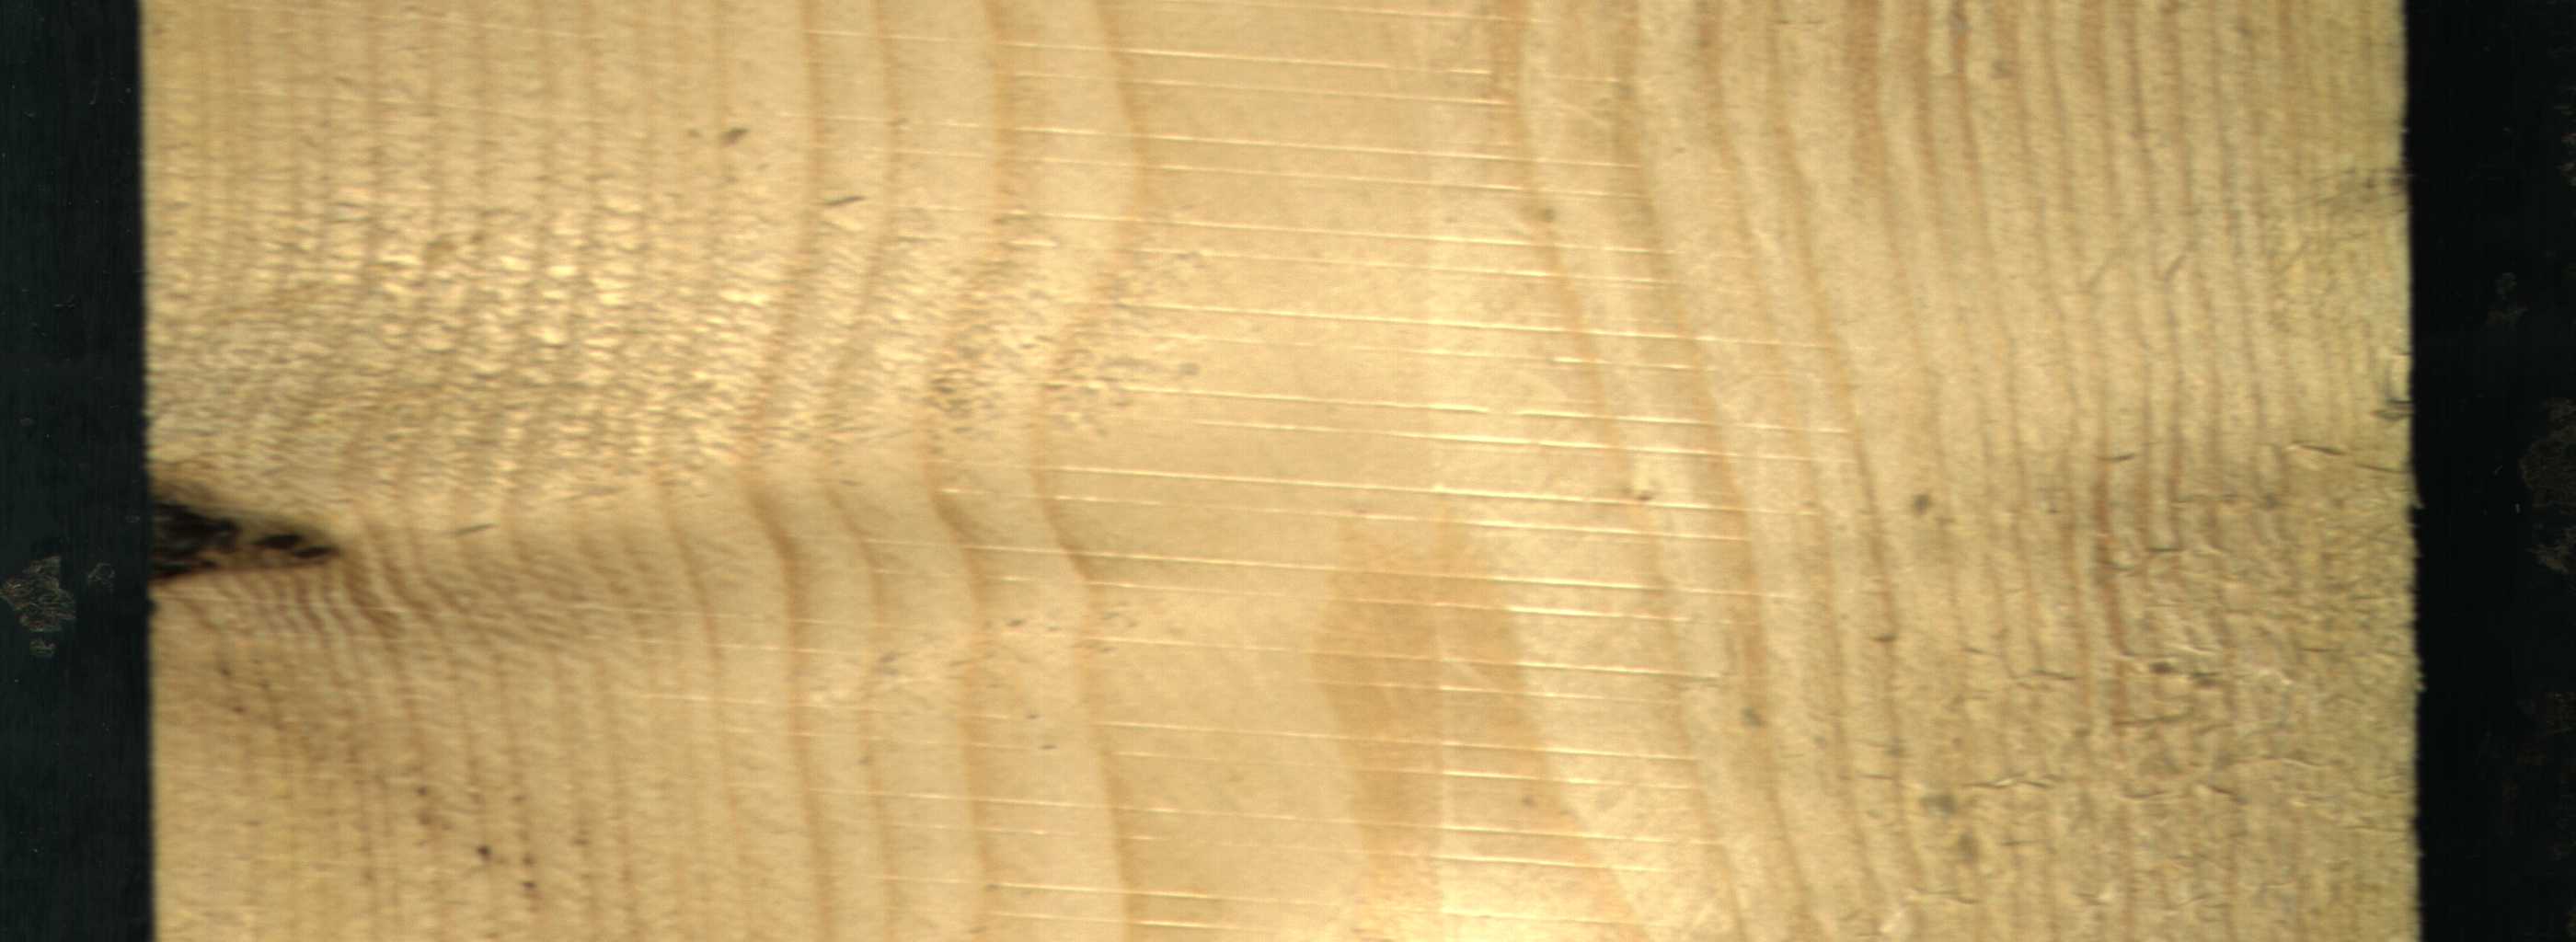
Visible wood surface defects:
Dead_Knot